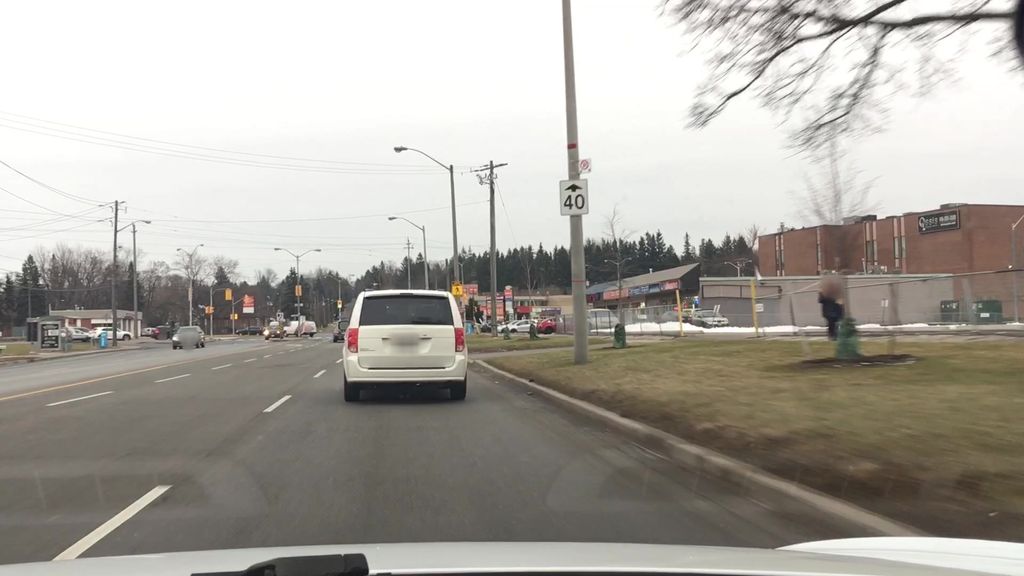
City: toronto